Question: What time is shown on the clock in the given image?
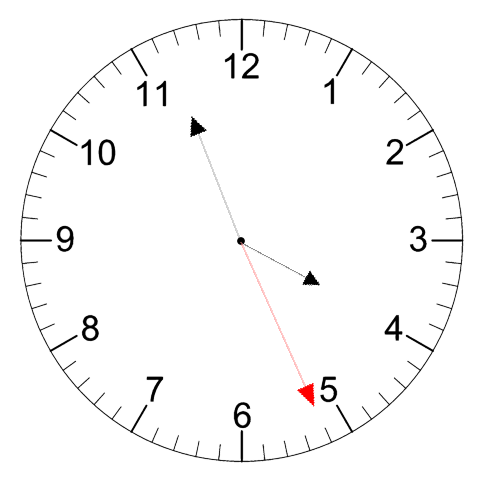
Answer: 03:56:26